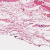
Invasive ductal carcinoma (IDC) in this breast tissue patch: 0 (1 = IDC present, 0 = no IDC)